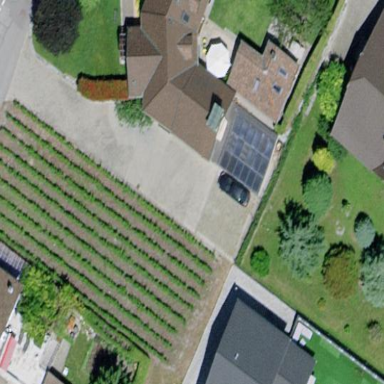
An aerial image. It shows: Vineyard with grape crops.